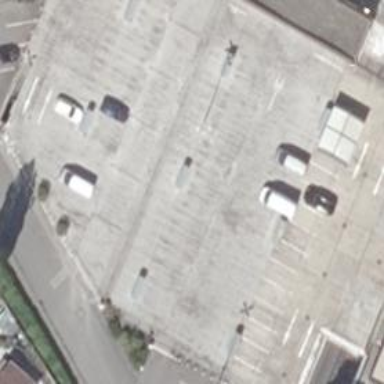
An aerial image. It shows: Parking area with man-made surface.